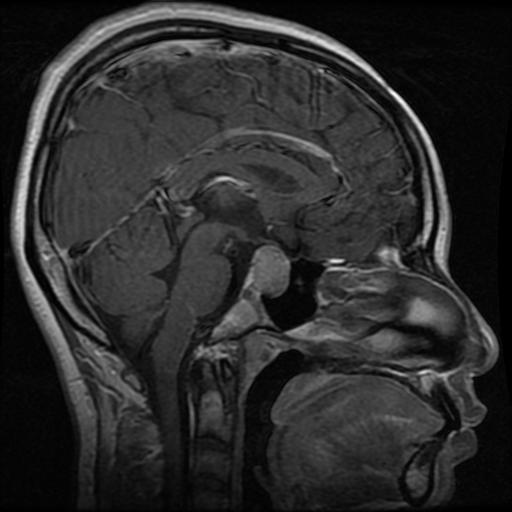
Label: pituitary